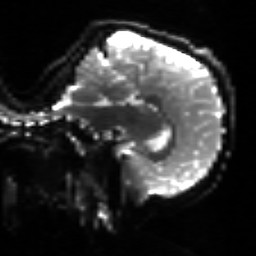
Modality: sbref
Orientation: sagittal
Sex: male
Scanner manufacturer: siemens
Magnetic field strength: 3 T
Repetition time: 5 s
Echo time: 0.071 s